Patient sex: M
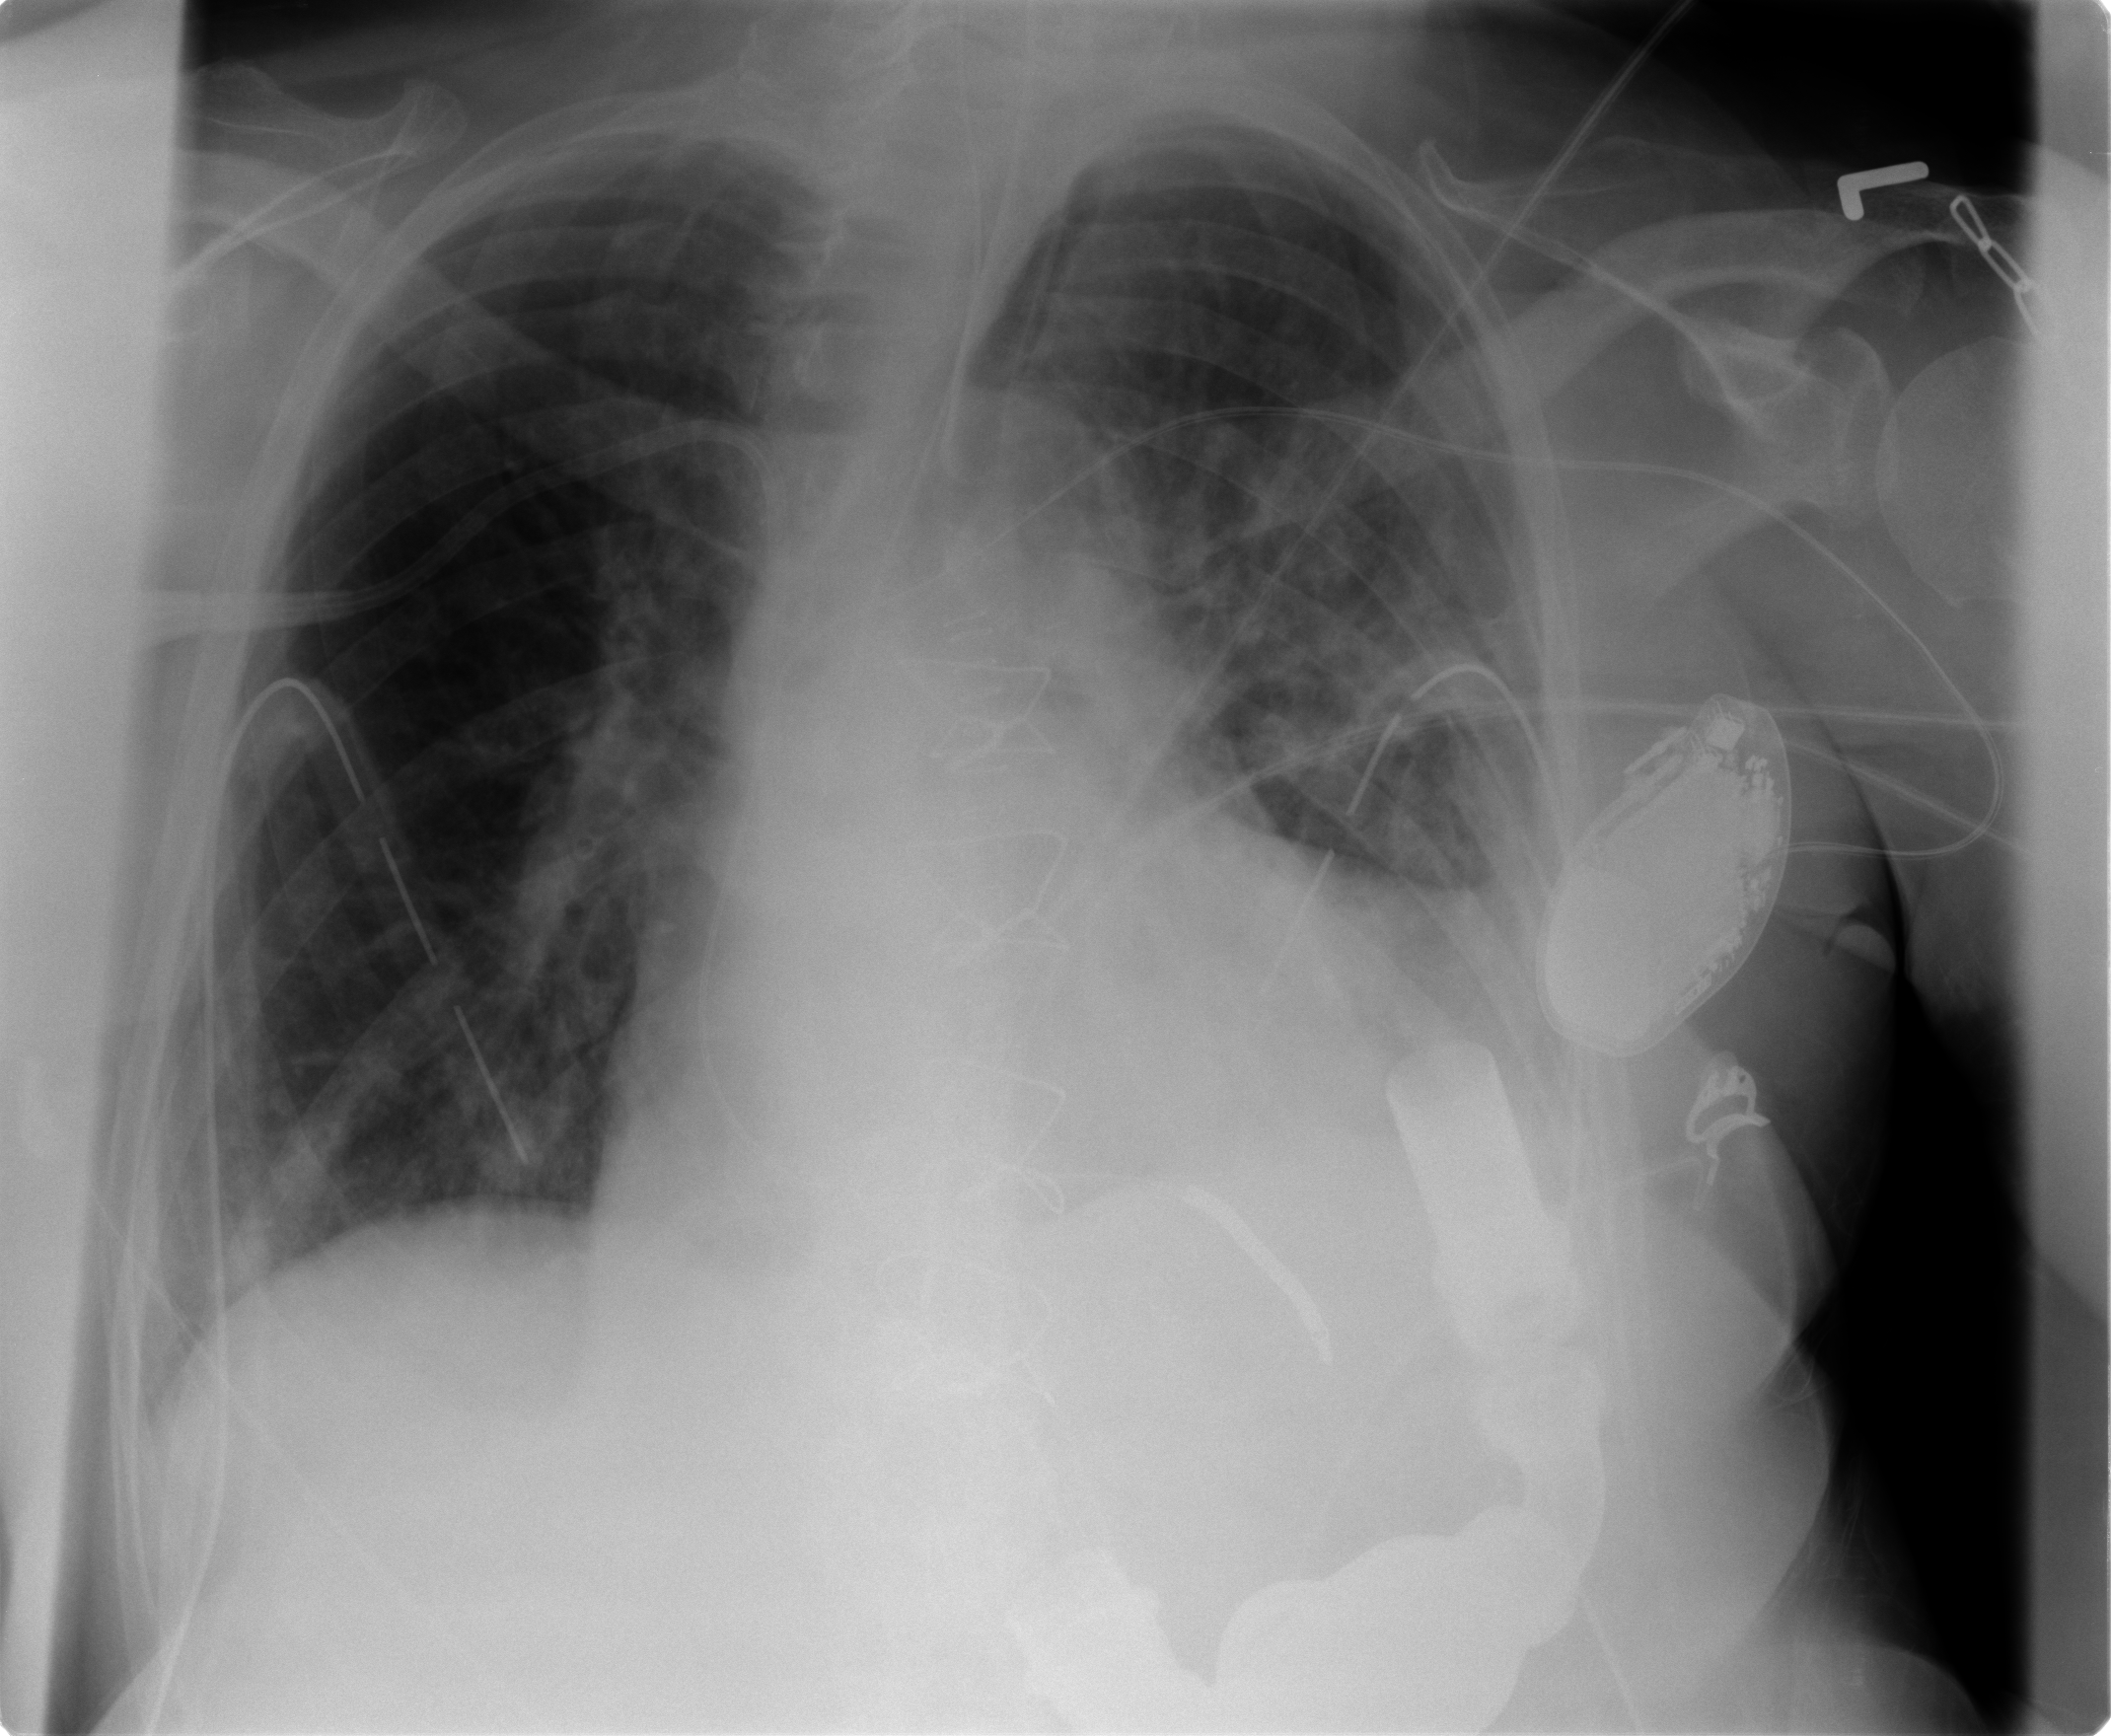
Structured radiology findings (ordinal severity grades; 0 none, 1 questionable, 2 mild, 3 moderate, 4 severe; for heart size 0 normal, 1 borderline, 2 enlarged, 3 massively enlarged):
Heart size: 3
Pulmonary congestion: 2
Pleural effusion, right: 1
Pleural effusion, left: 2
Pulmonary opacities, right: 1
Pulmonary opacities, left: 2
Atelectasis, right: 2
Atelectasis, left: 2